Interaction volume radius: 5 \u00c5
Interaction volume height: 10 \u00c5
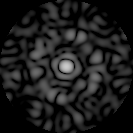
Disorder parameter: 0.8797